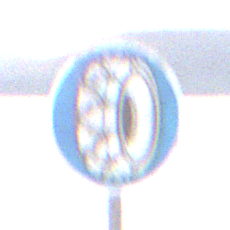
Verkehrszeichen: SchneekettenVorgeschrieben
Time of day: SunriseSunset
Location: Outdoor (RoadRail)
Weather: PartlyCloudy
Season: NotSpecified
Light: Natural